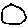
Label: circle